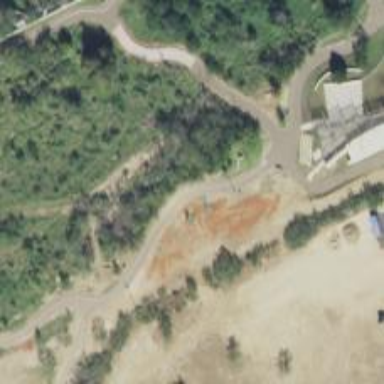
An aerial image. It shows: Disc golf hole.